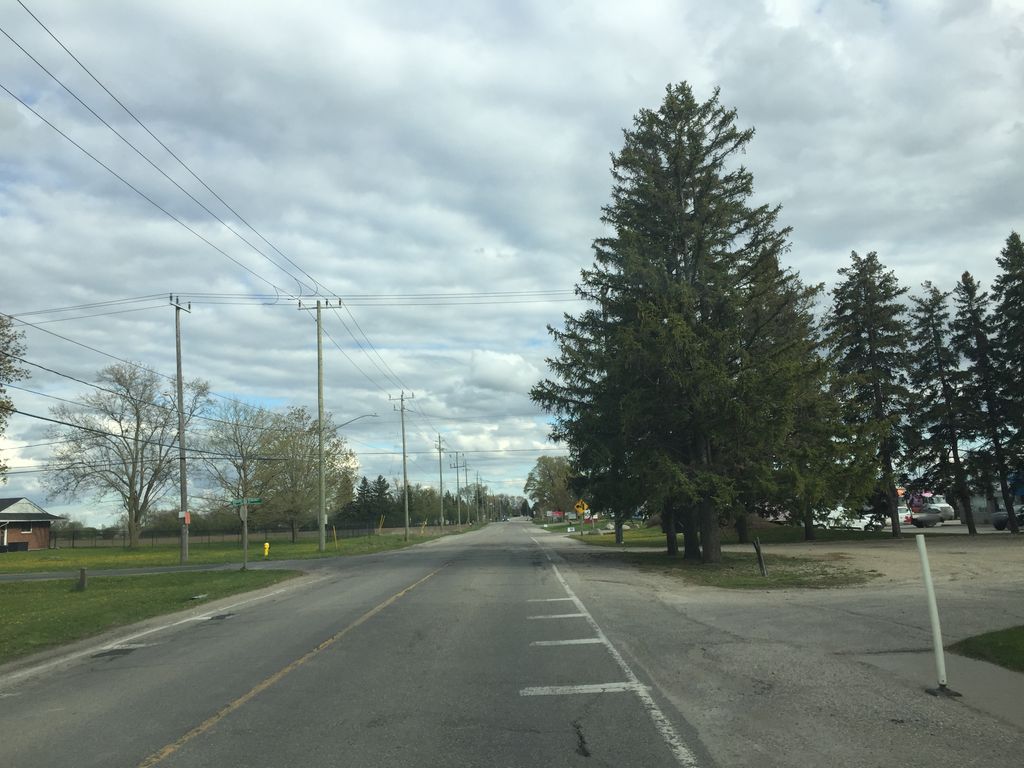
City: kitchener-waterloo